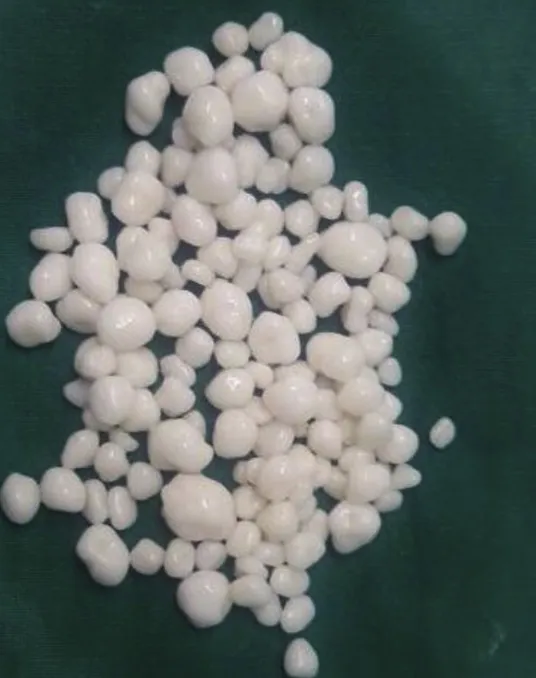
Pearly white loose bodies of different sizes.
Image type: medical_photograph (oral_photograph)